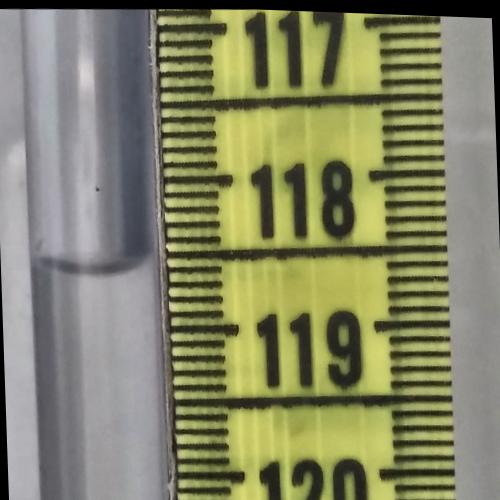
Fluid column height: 118.6 cm